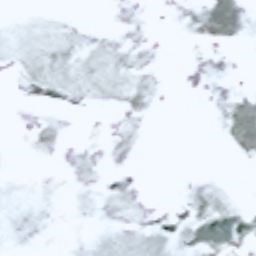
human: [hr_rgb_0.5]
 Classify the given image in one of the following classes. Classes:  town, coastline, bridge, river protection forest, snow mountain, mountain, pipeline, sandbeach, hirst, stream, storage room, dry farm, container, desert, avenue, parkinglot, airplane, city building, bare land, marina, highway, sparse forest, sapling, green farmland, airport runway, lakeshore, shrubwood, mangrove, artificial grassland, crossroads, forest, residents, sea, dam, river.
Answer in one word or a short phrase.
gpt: snow mountain